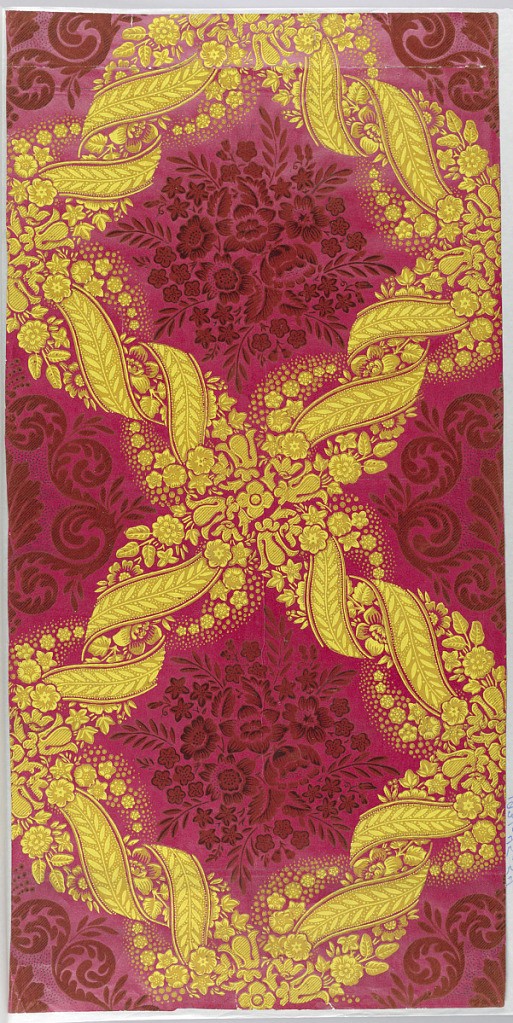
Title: Sidewall
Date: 1815–25
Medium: Block-printed and flocked on satin ground
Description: Large-scale pattern suggestive of brocade; framework composed of scrolled yellow ribbon, enclosing bouquet of flowers in red flock. Glossy red satin ground. Vertical rectangle printed on joined sheets of paper.